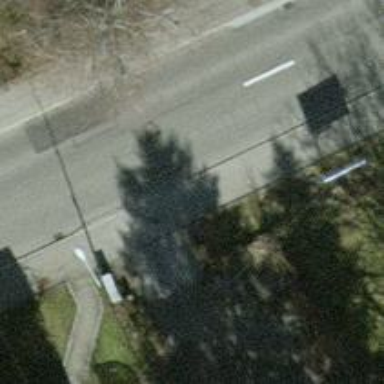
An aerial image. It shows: Tertiary road with trolley wires.